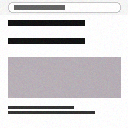
Screen state: on